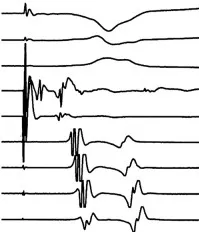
(B) Electroanatomical activation map of the right atrium during right ventricular pacing, documenting the earliest activation remotely from the tricuspid annulus (red dots mark radiofrequency ablation cloud with the central tag removed to depict early activation). Inset depicts local electrogram at the tricuspid annulus during orthodromic AV reentry.
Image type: electrography (ekg)